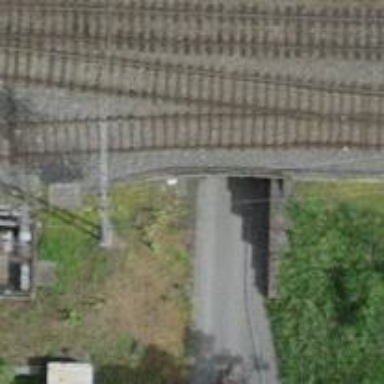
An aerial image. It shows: Single-track spur railway line.